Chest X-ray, PA view. Patient: 43 years old, sex M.
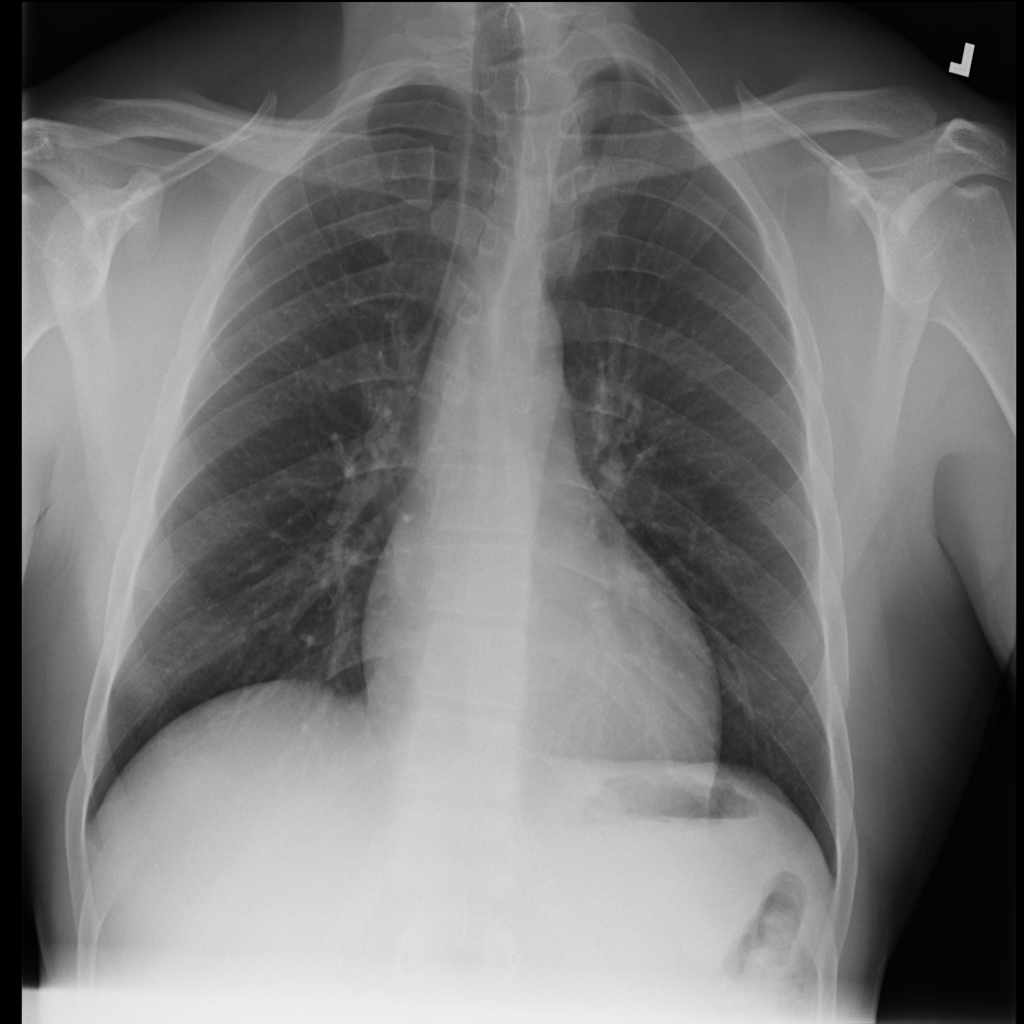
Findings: No Finding